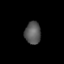
Tissue: lung
Cell type: Epithelial cells
Senescence score: 0.1683
Nuclear area (px): 348
Mean DAPI intensity: 89.649